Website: crate-barrel
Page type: cart
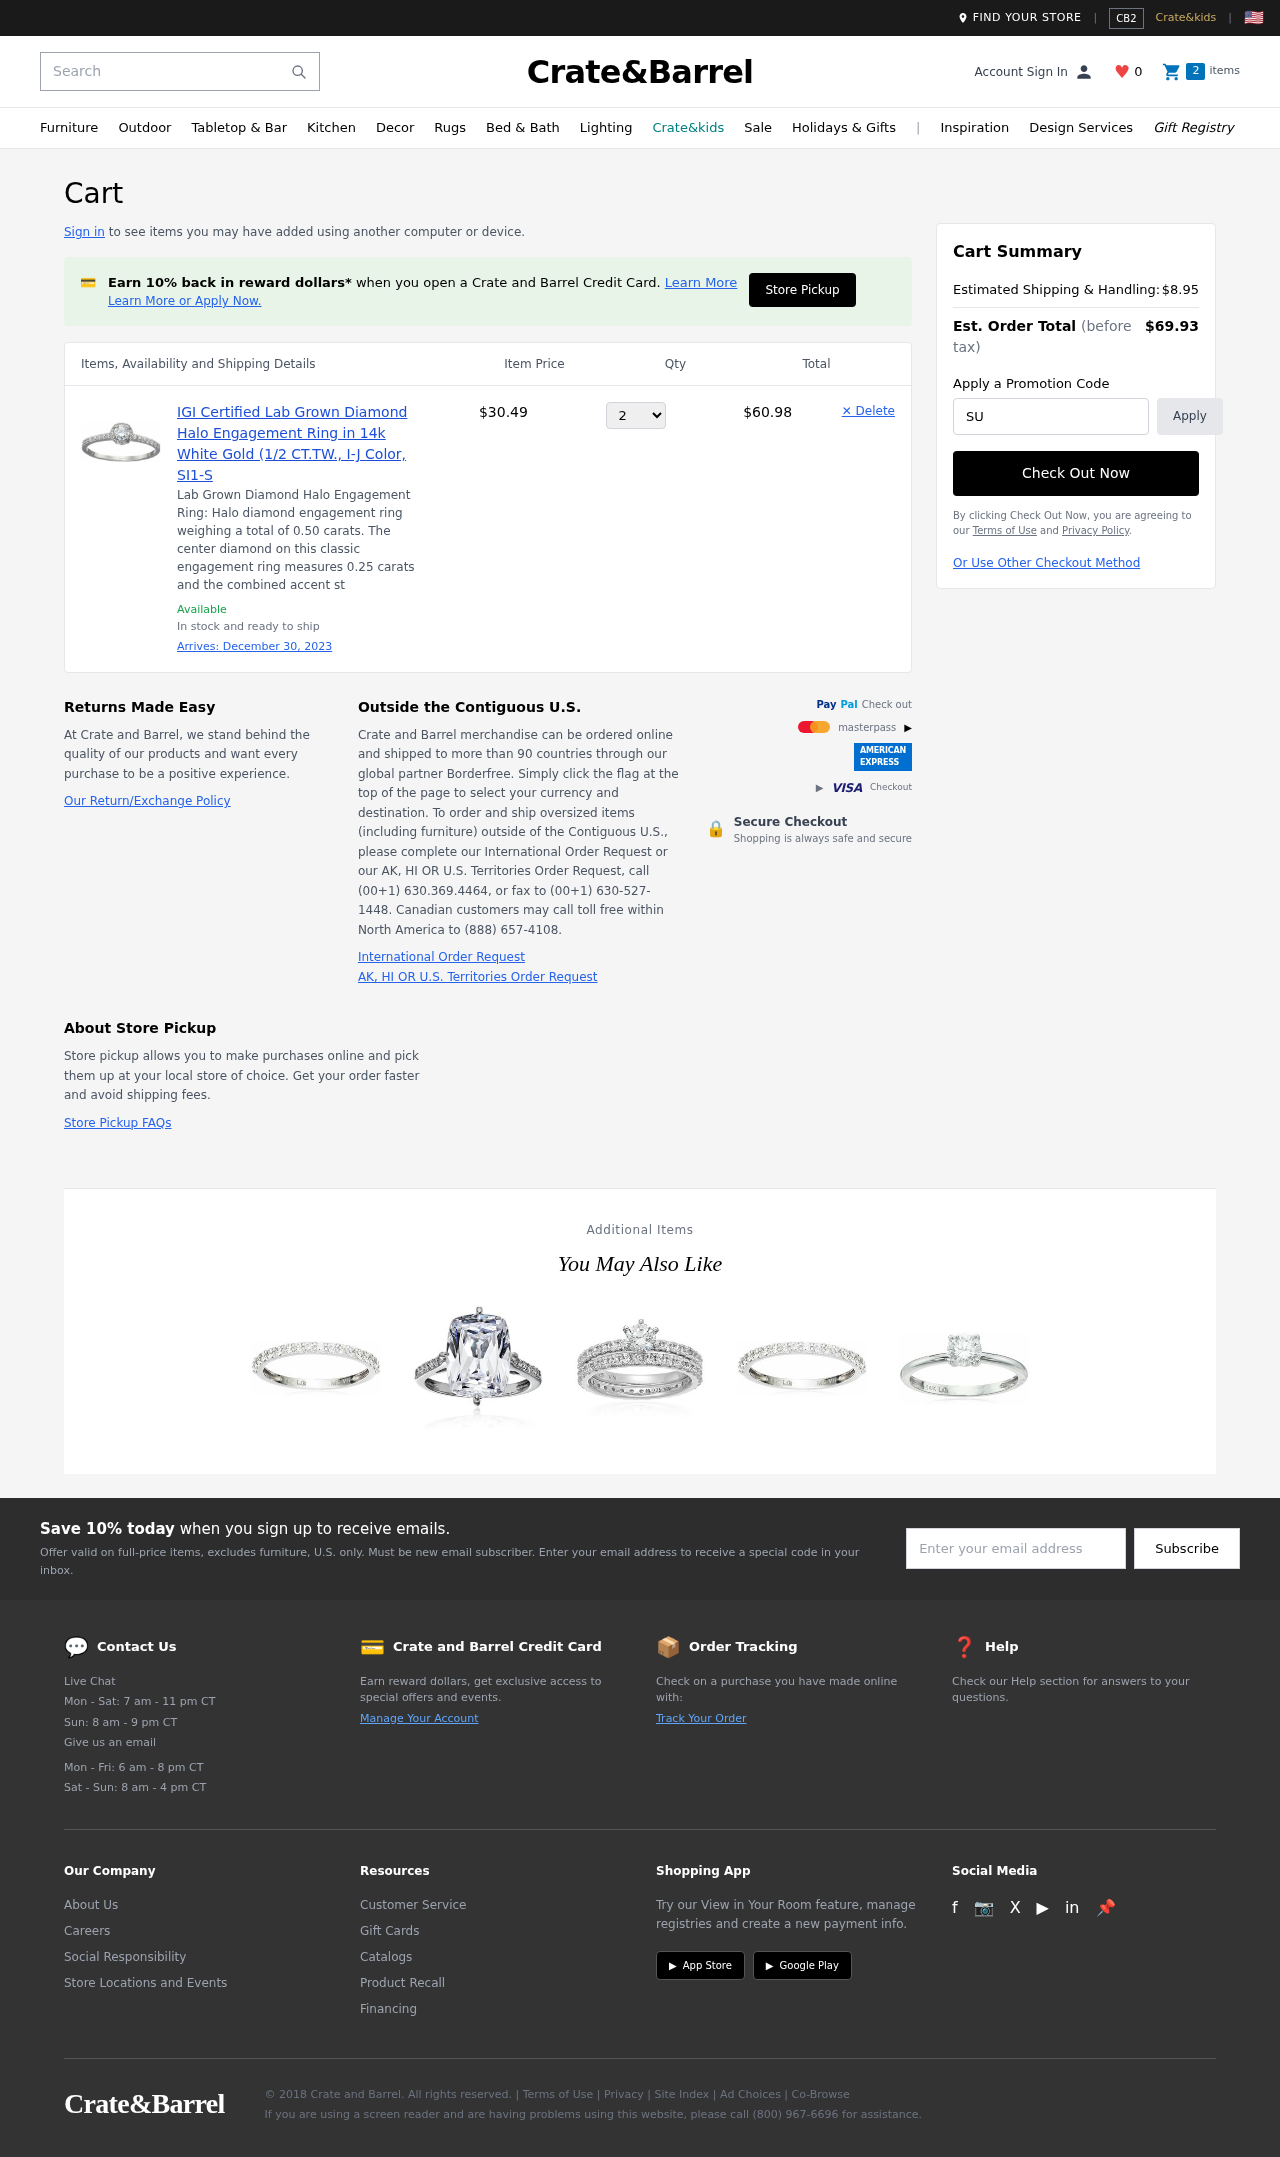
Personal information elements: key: PII_PROMO_CODE
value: SUMMER27
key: PII_EMAIL
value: jennifer.meyer@hotmail.com
Product elements: key: PRODUCT1_DESC
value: Lab Grown Diamond Halo Engagement Ring: Halo diamond engagement ring weighing a total of 0.50 carats. The center diamond on this classic engagement ring measures 0.25 carats and the combined accent st
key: PRODUCT1_NAME
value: IGI Certified Lab Grown Diamond Halo Engagement Ring in 14k White Gold (1/2 CT.TW., I-J Color, SI1-S
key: PRODUCT1_PRICE
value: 30.49
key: PRODUCT1_QUANTITY
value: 2
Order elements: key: ORDER_DELIVERY_DATE
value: December 30, 2023
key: ORDER_SUBTOTAL
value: $60.98
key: ORDER_SHIPPING_COST
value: $8.95
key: ORDER_TOTAL
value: $69.93